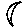
Label: moon